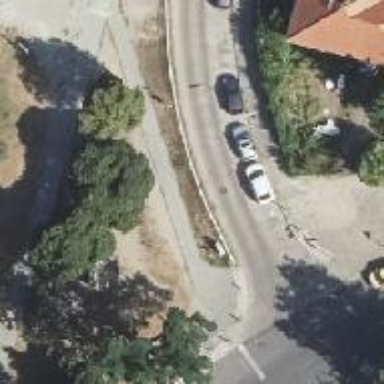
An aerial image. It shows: Traffic sign is visible in the image.